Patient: sex M, age 64
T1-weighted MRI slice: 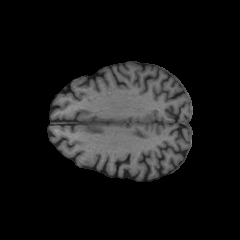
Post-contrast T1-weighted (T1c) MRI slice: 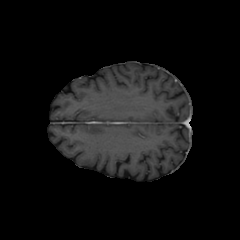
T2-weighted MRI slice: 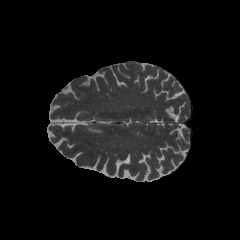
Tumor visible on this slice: no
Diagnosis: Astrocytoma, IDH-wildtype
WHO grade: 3